Brain MRI, t1w sequence, axial 2D slice.
Patient: age 38, sex F, weight 78 kg, height 1.78 m
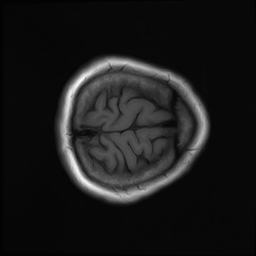